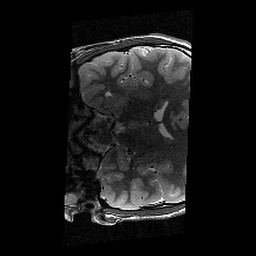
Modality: T2w
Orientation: coronal
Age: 12
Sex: male
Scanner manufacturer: siemens
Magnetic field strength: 3 T
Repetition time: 9.23 s
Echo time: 0.067 s